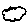
Label: cloud